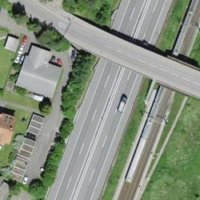
EUNIS habitat code: 57
Species observed at this site:
Symphoricarpos albus